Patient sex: F
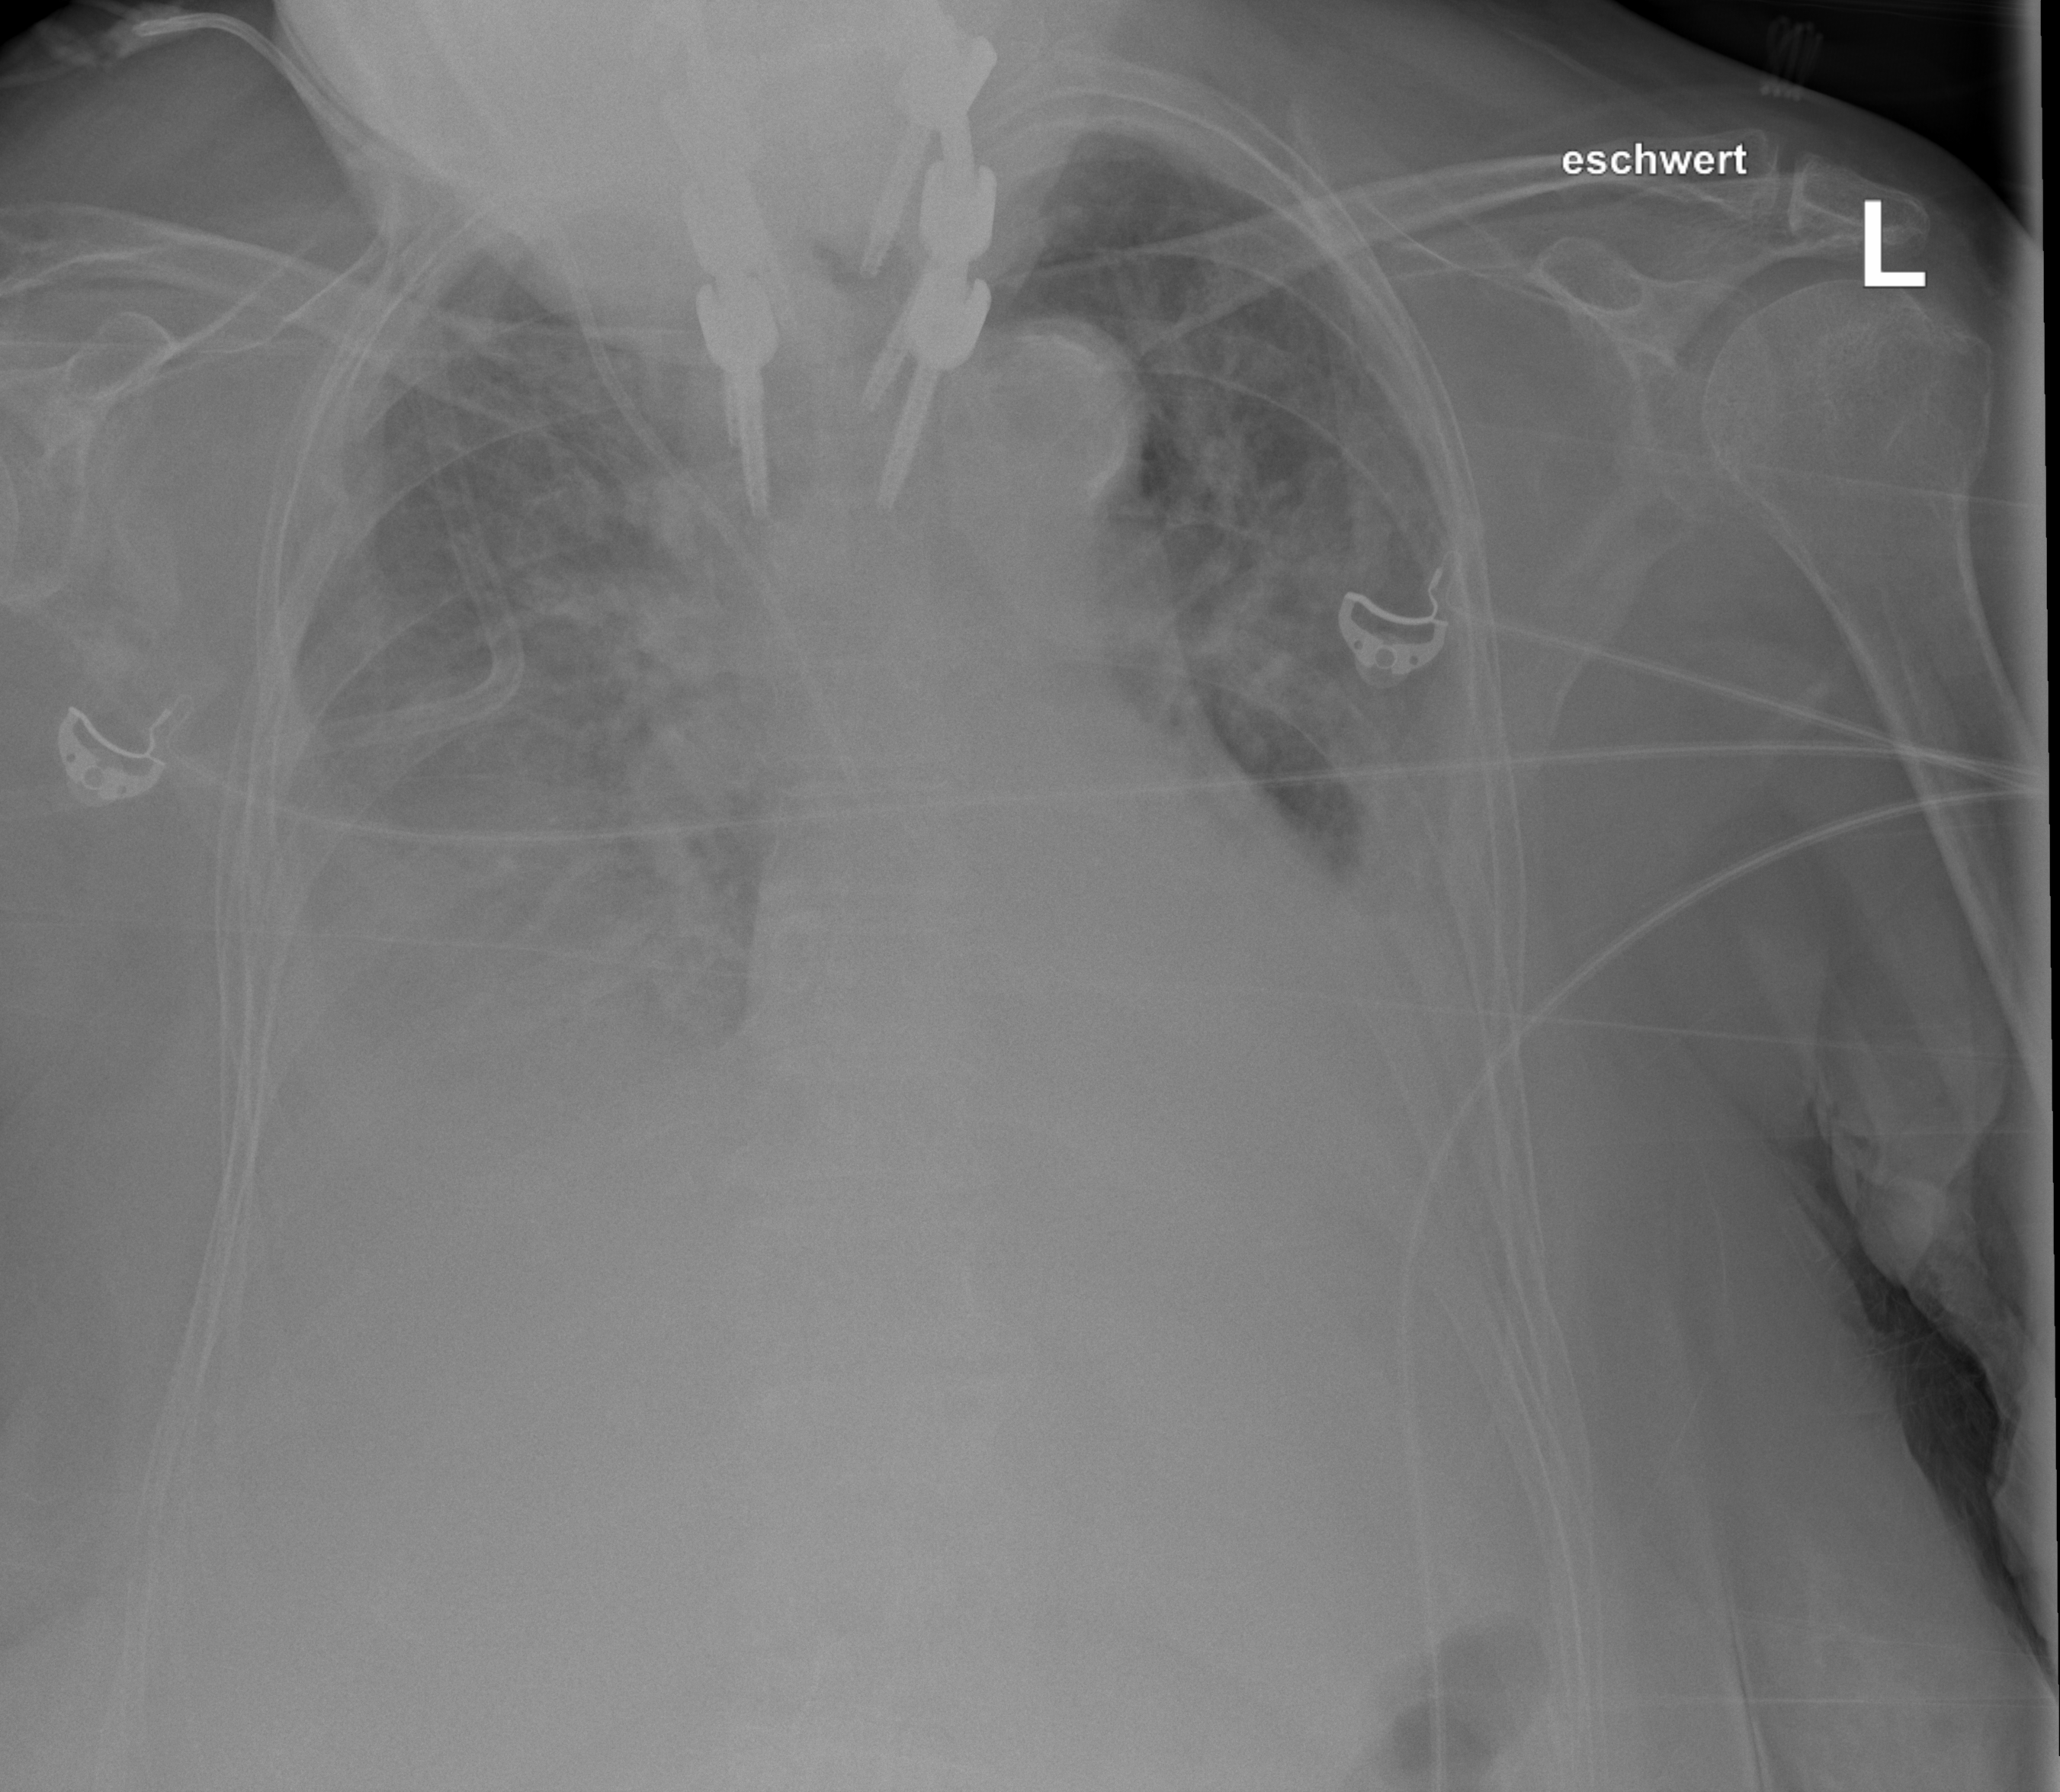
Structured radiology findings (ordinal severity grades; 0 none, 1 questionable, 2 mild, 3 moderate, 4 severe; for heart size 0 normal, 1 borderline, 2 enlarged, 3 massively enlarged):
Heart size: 1
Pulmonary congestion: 2
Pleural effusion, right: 3
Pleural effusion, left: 2
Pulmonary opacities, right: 2
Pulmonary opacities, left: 2
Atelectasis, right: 3
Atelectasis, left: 2